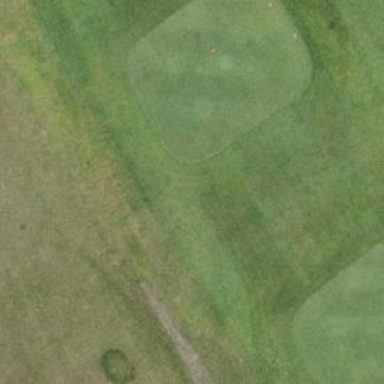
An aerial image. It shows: Golf tee.